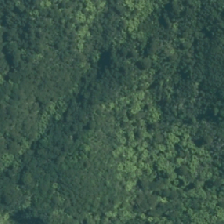
Land cover: manuka_kanuka